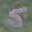
Label: 5